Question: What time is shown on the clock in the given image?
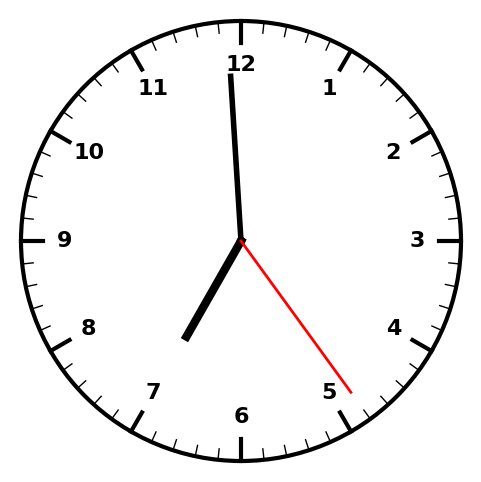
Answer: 06:59:24